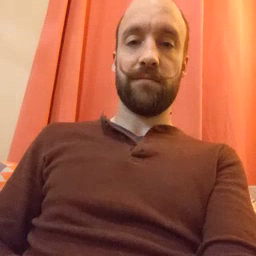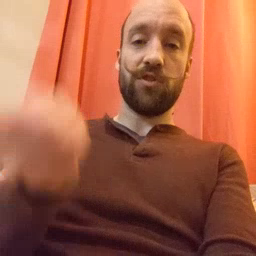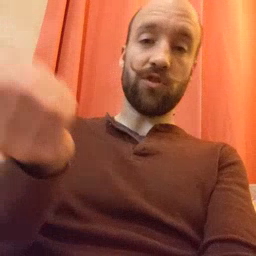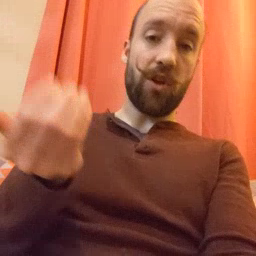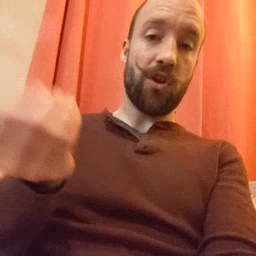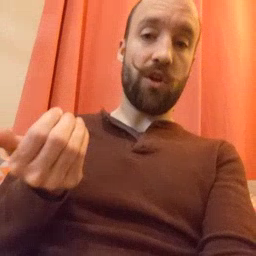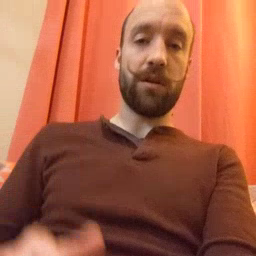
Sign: drawer